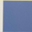
Piece: xx